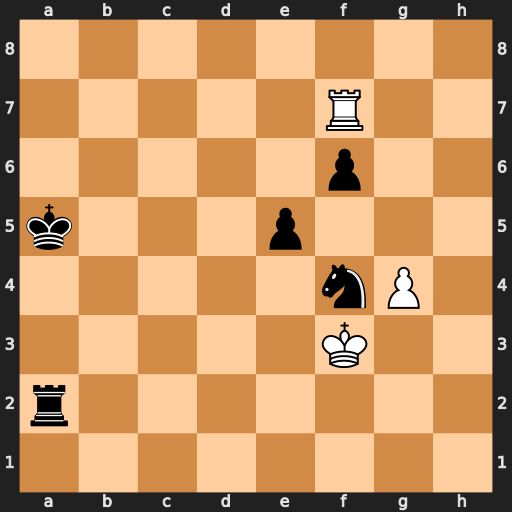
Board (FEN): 8/5R2/5p2/k3p3/5nP1/5K2/r7/8
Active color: w
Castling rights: -
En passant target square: -
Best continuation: Ra7+ Kb5 Rxa2